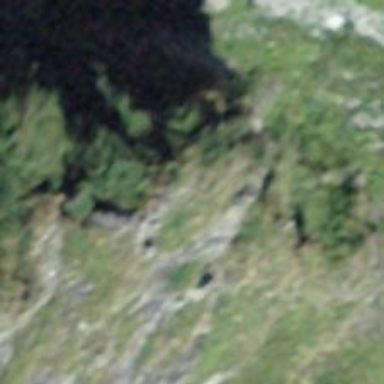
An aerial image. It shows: Cliff in nature.